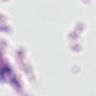
Metastatic tissue present: no